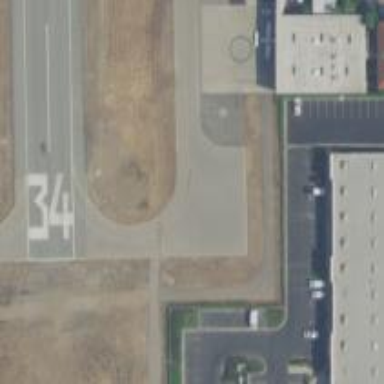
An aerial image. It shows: View of taxiway at the airport.